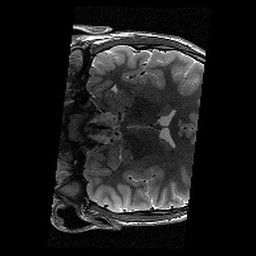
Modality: T2w
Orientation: coronal
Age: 12
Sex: male
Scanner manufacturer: siemens
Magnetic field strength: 3 T
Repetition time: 9.23 s
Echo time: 0.067 s